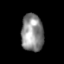
Tissue: lung
Cell type: T cells
Senescence score: 0.221
Nuclear area (px): 814
Mean DAPI intensity: 139.663